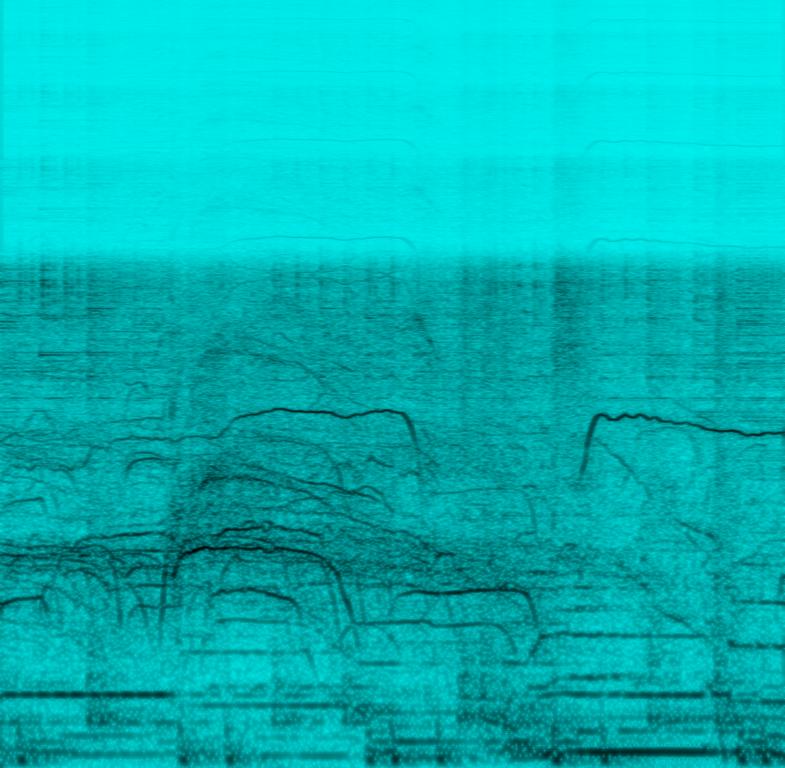
This is an amateur recording of a rock music concert. There is an electric guitar playing the main tune while another electric guitar is starting to play a solo. A bass guitar can be heard in the background playing the root notes of the tune. There is a loud acoustic drum beat in the rhythmic background. The recording is a bit outdated so the quality is pretty low.